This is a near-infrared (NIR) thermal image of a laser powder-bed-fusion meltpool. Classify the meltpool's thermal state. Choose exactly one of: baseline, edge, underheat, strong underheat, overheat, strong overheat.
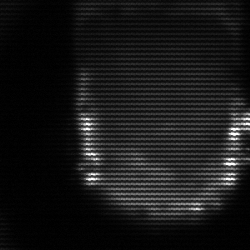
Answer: baseline